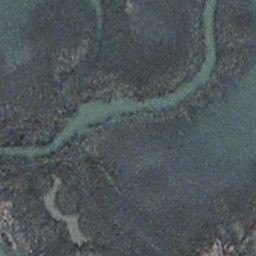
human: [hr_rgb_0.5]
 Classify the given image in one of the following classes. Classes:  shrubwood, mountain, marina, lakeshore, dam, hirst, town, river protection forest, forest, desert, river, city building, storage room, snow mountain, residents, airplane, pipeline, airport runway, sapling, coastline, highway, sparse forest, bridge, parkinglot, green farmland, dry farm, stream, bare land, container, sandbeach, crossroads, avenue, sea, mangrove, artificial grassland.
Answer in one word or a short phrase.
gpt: stream